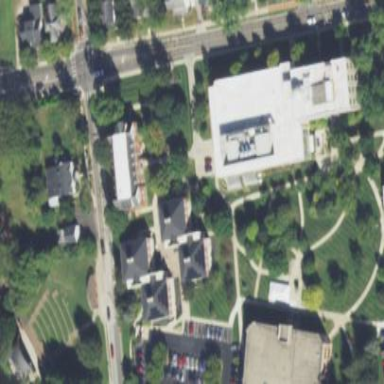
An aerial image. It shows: University building.